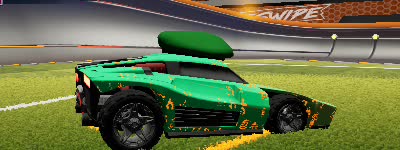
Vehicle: breakout